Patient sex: M
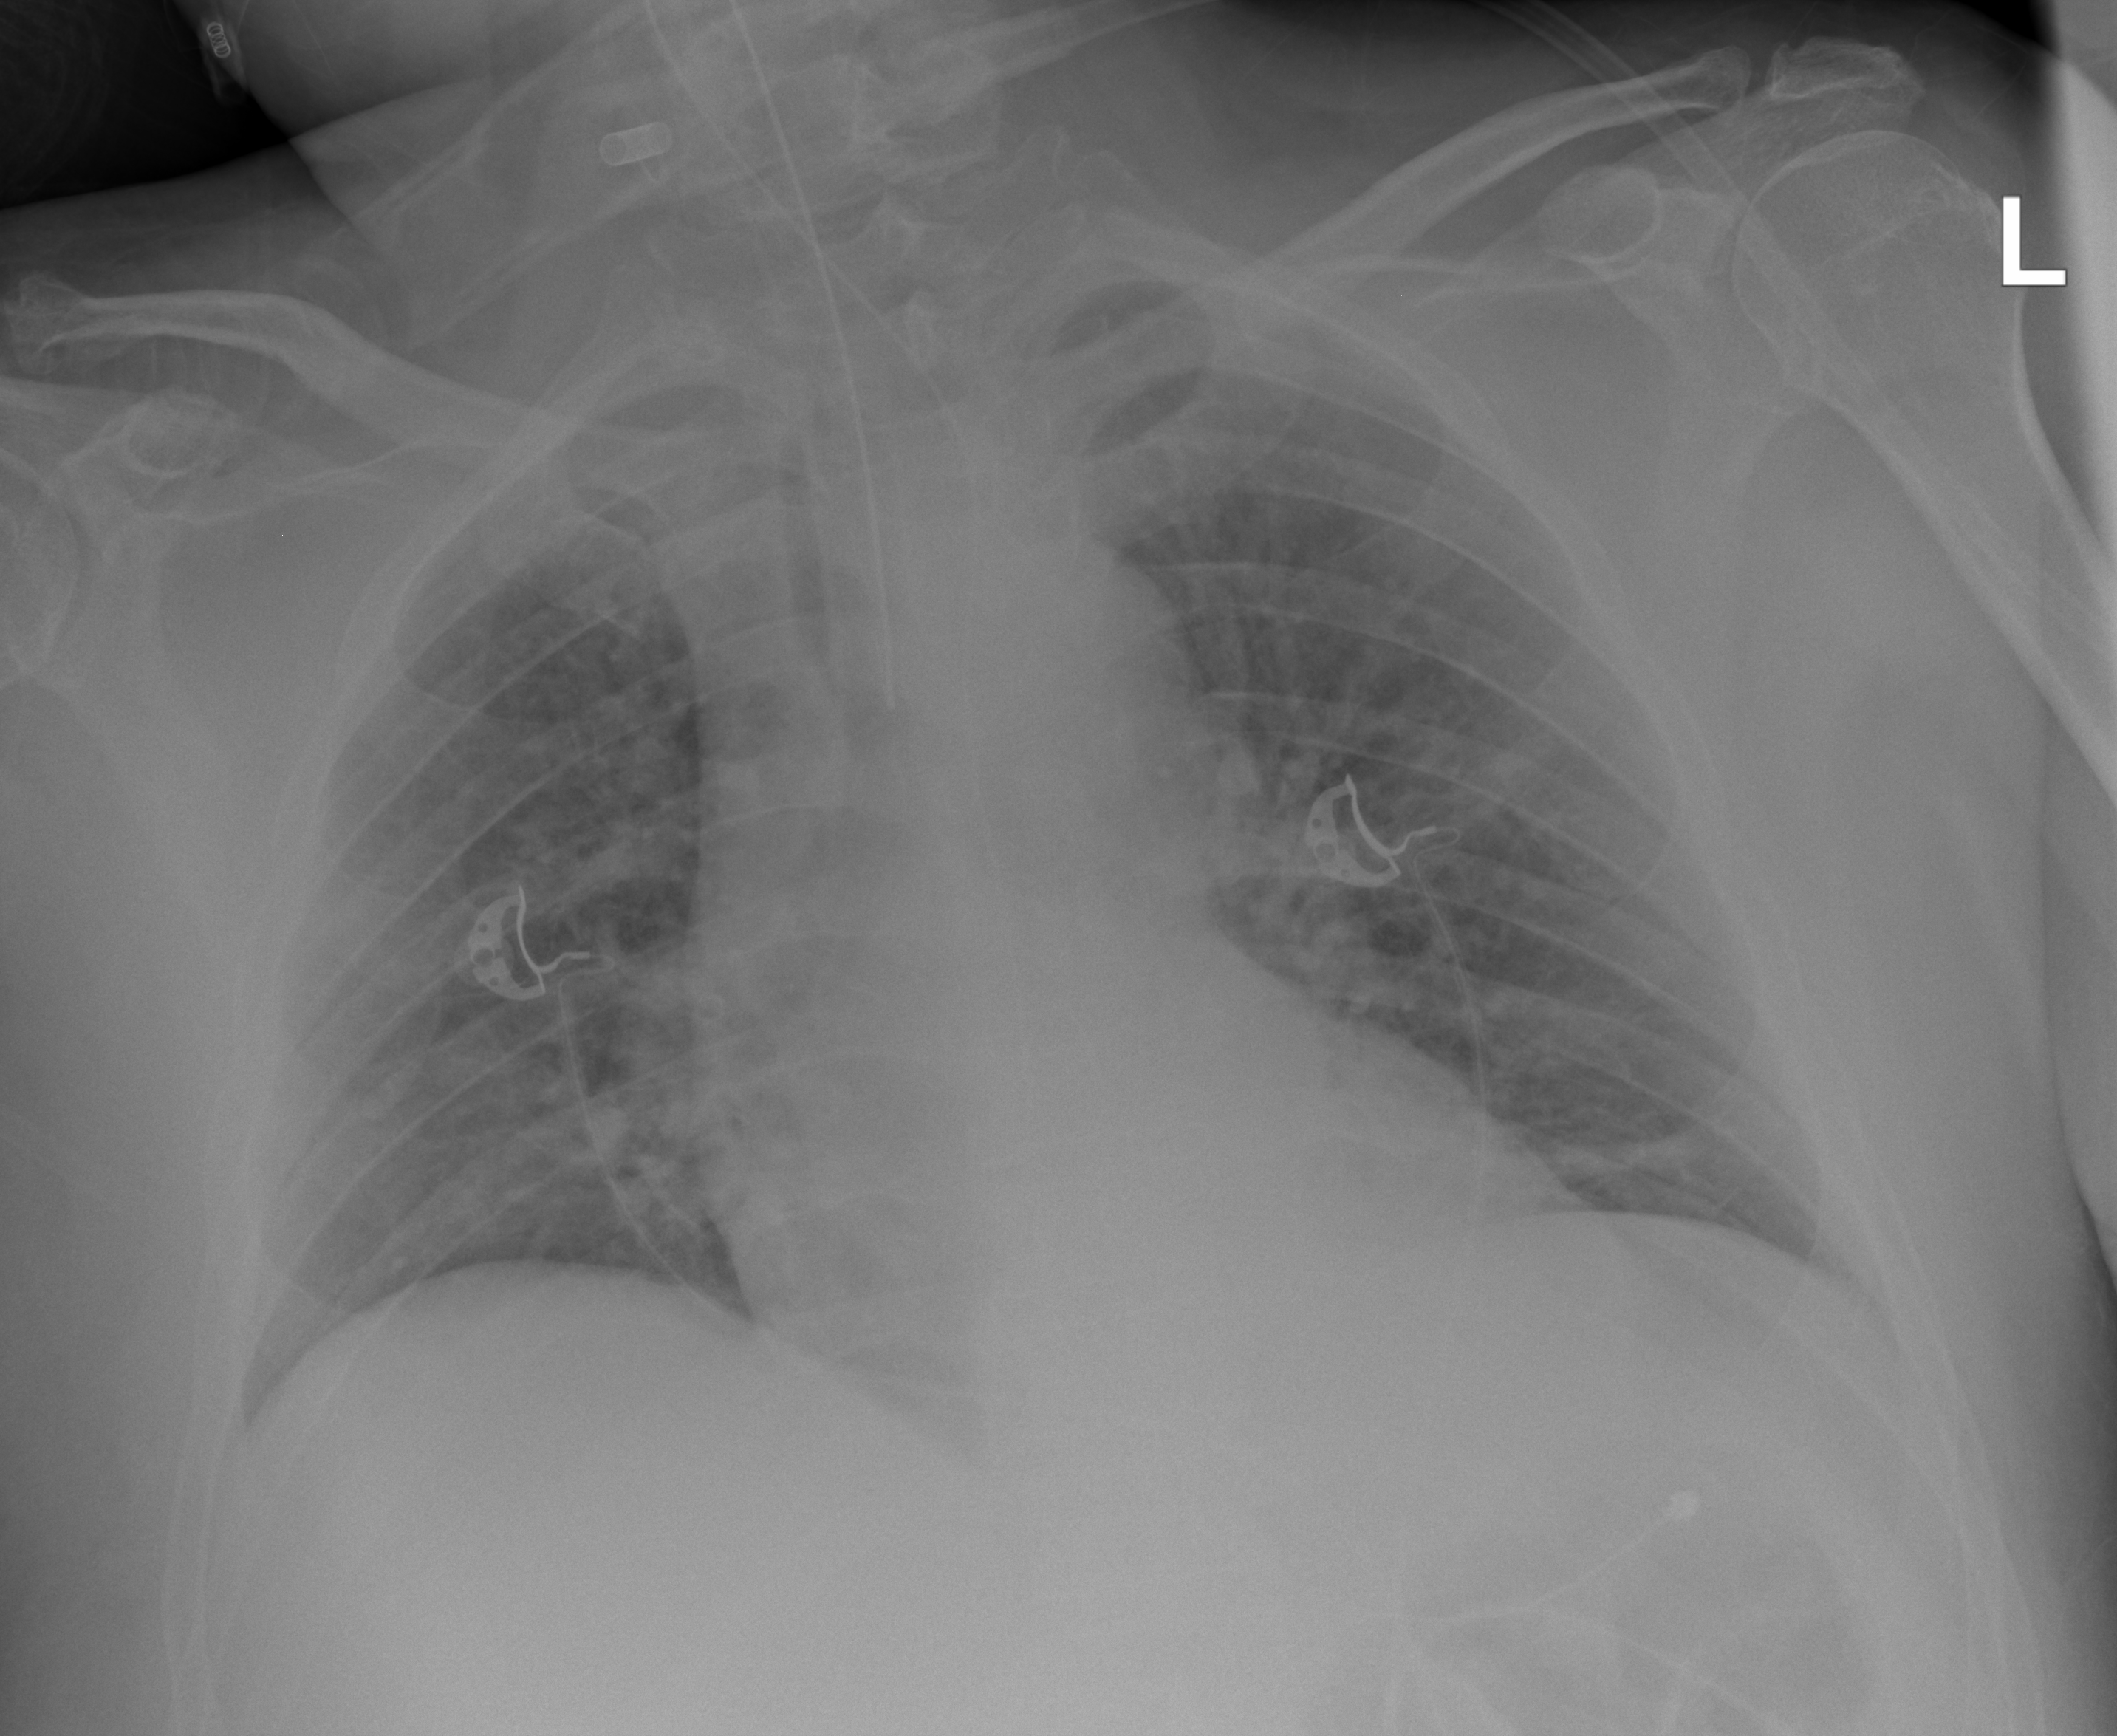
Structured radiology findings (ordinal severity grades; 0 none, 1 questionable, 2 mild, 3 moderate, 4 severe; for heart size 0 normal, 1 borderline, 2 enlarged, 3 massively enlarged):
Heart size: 1
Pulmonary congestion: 2
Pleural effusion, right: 0
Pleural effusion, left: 0
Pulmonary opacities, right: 1
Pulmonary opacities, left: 1
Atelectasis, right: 2
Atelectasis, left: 2